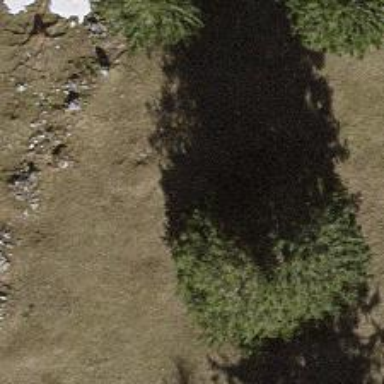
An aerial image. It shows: Single tag "natural: tree."